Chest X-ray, PA view. Patient: 43 years old, sex F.
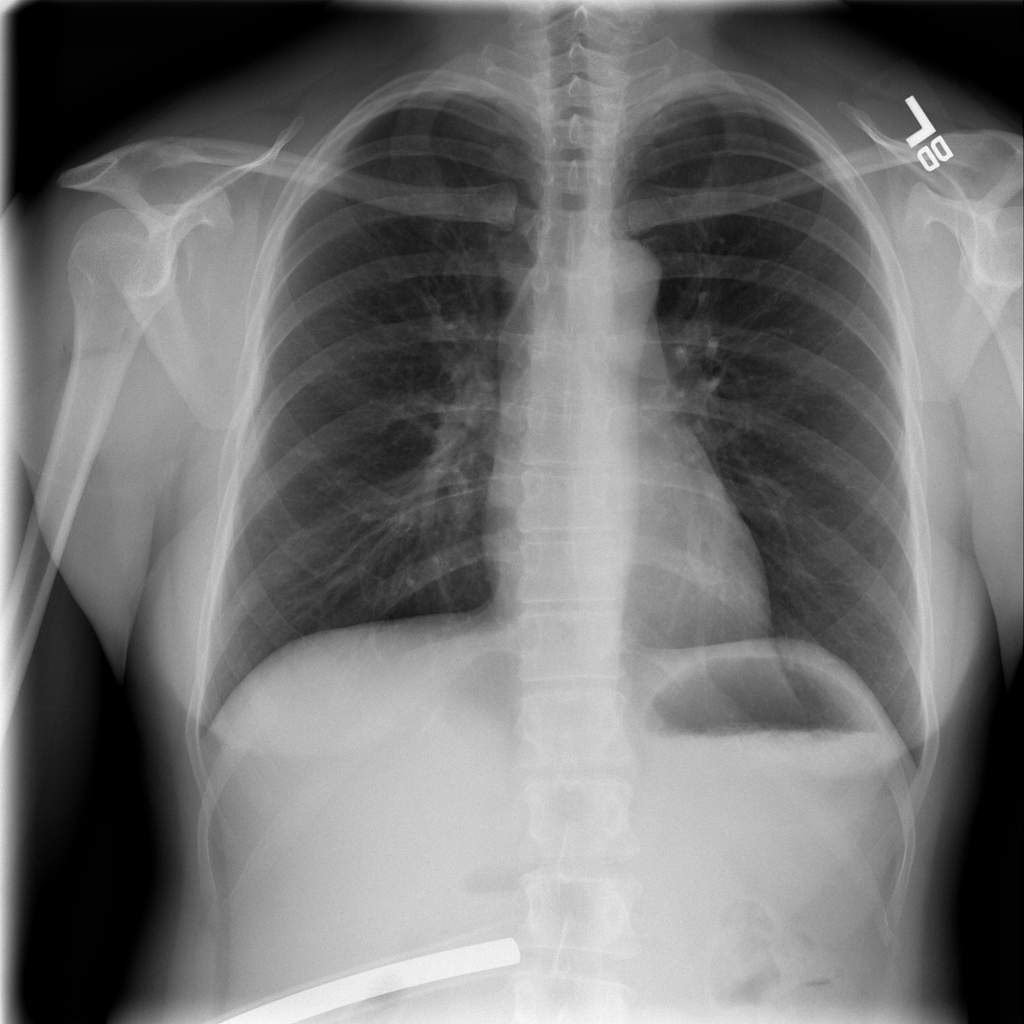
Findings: No Finding